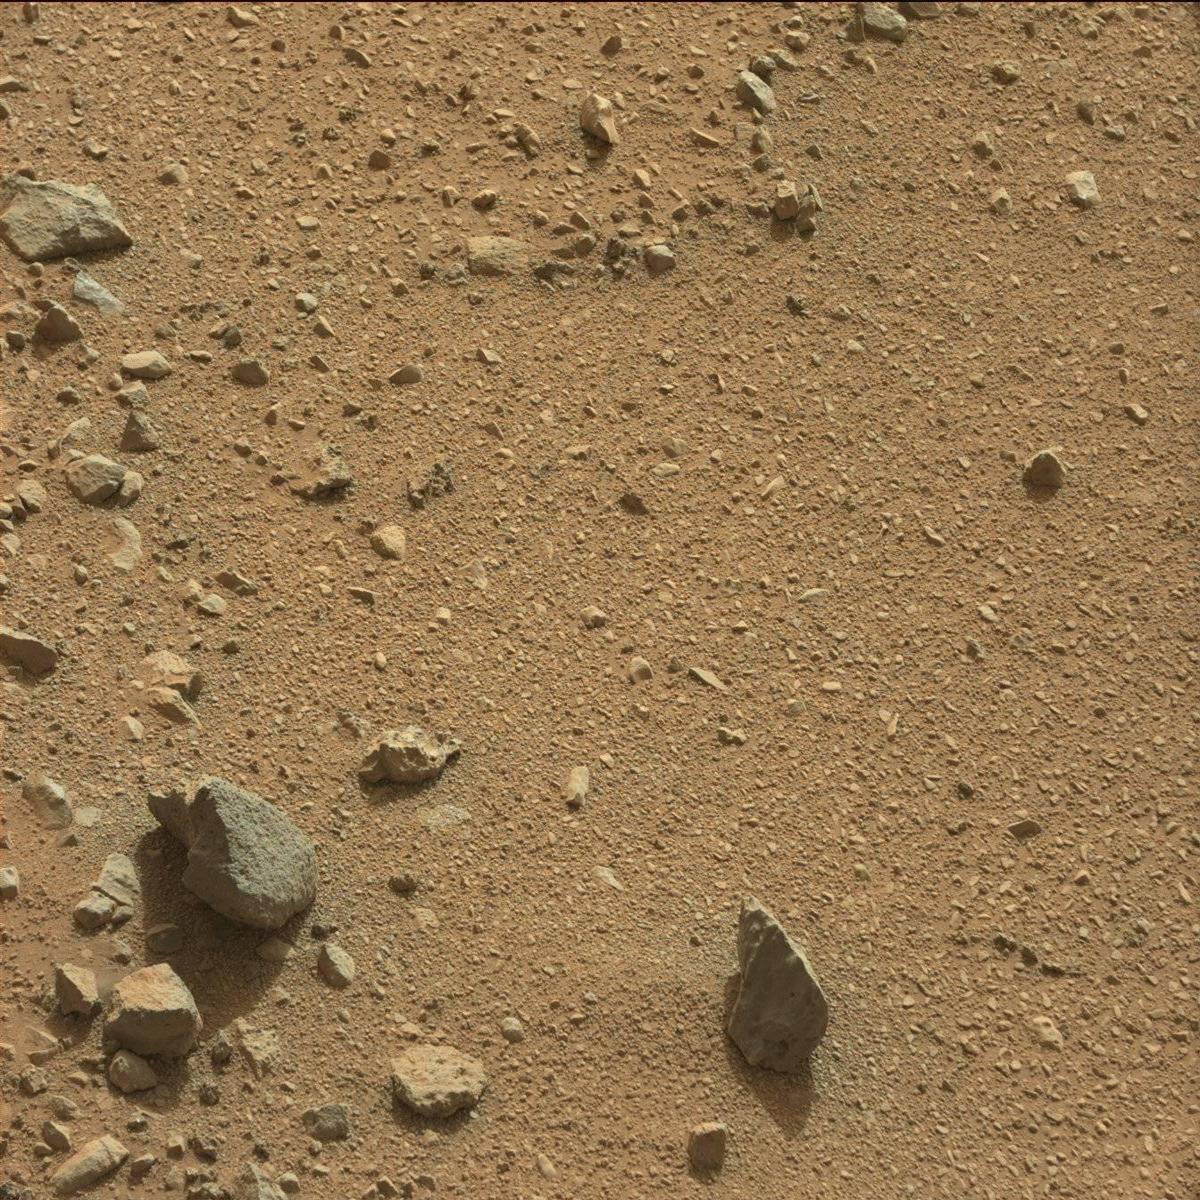
Terrain classes present: Bedrock, Rock, Sand / Soil